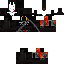
A female skeleton skin with dark skin, wearing brown helmet dressed in a red robe top and red pants, featuring a closed mouth.